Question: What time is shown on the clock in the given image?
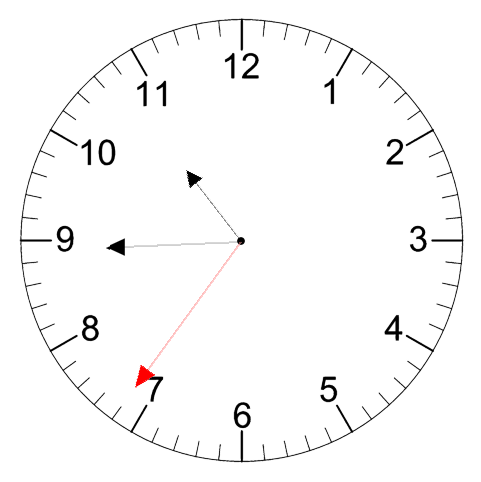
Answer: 10:44:36